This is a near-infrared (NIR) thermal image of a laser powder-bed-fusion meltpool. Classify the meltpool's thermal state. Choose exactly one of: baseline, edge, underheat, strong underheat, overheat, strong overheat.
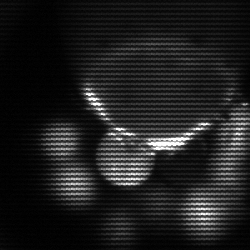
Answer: edge